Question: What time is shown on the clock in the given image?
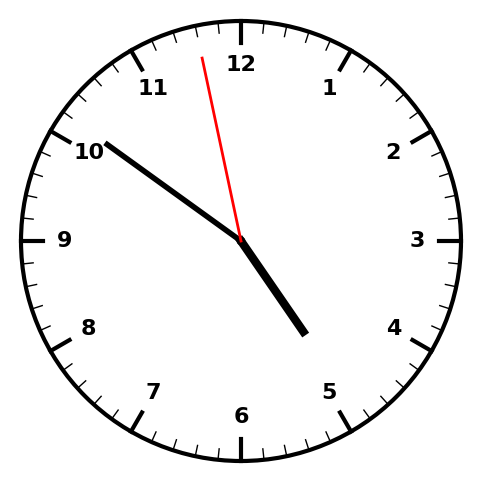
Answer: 04:50:58